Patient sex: M
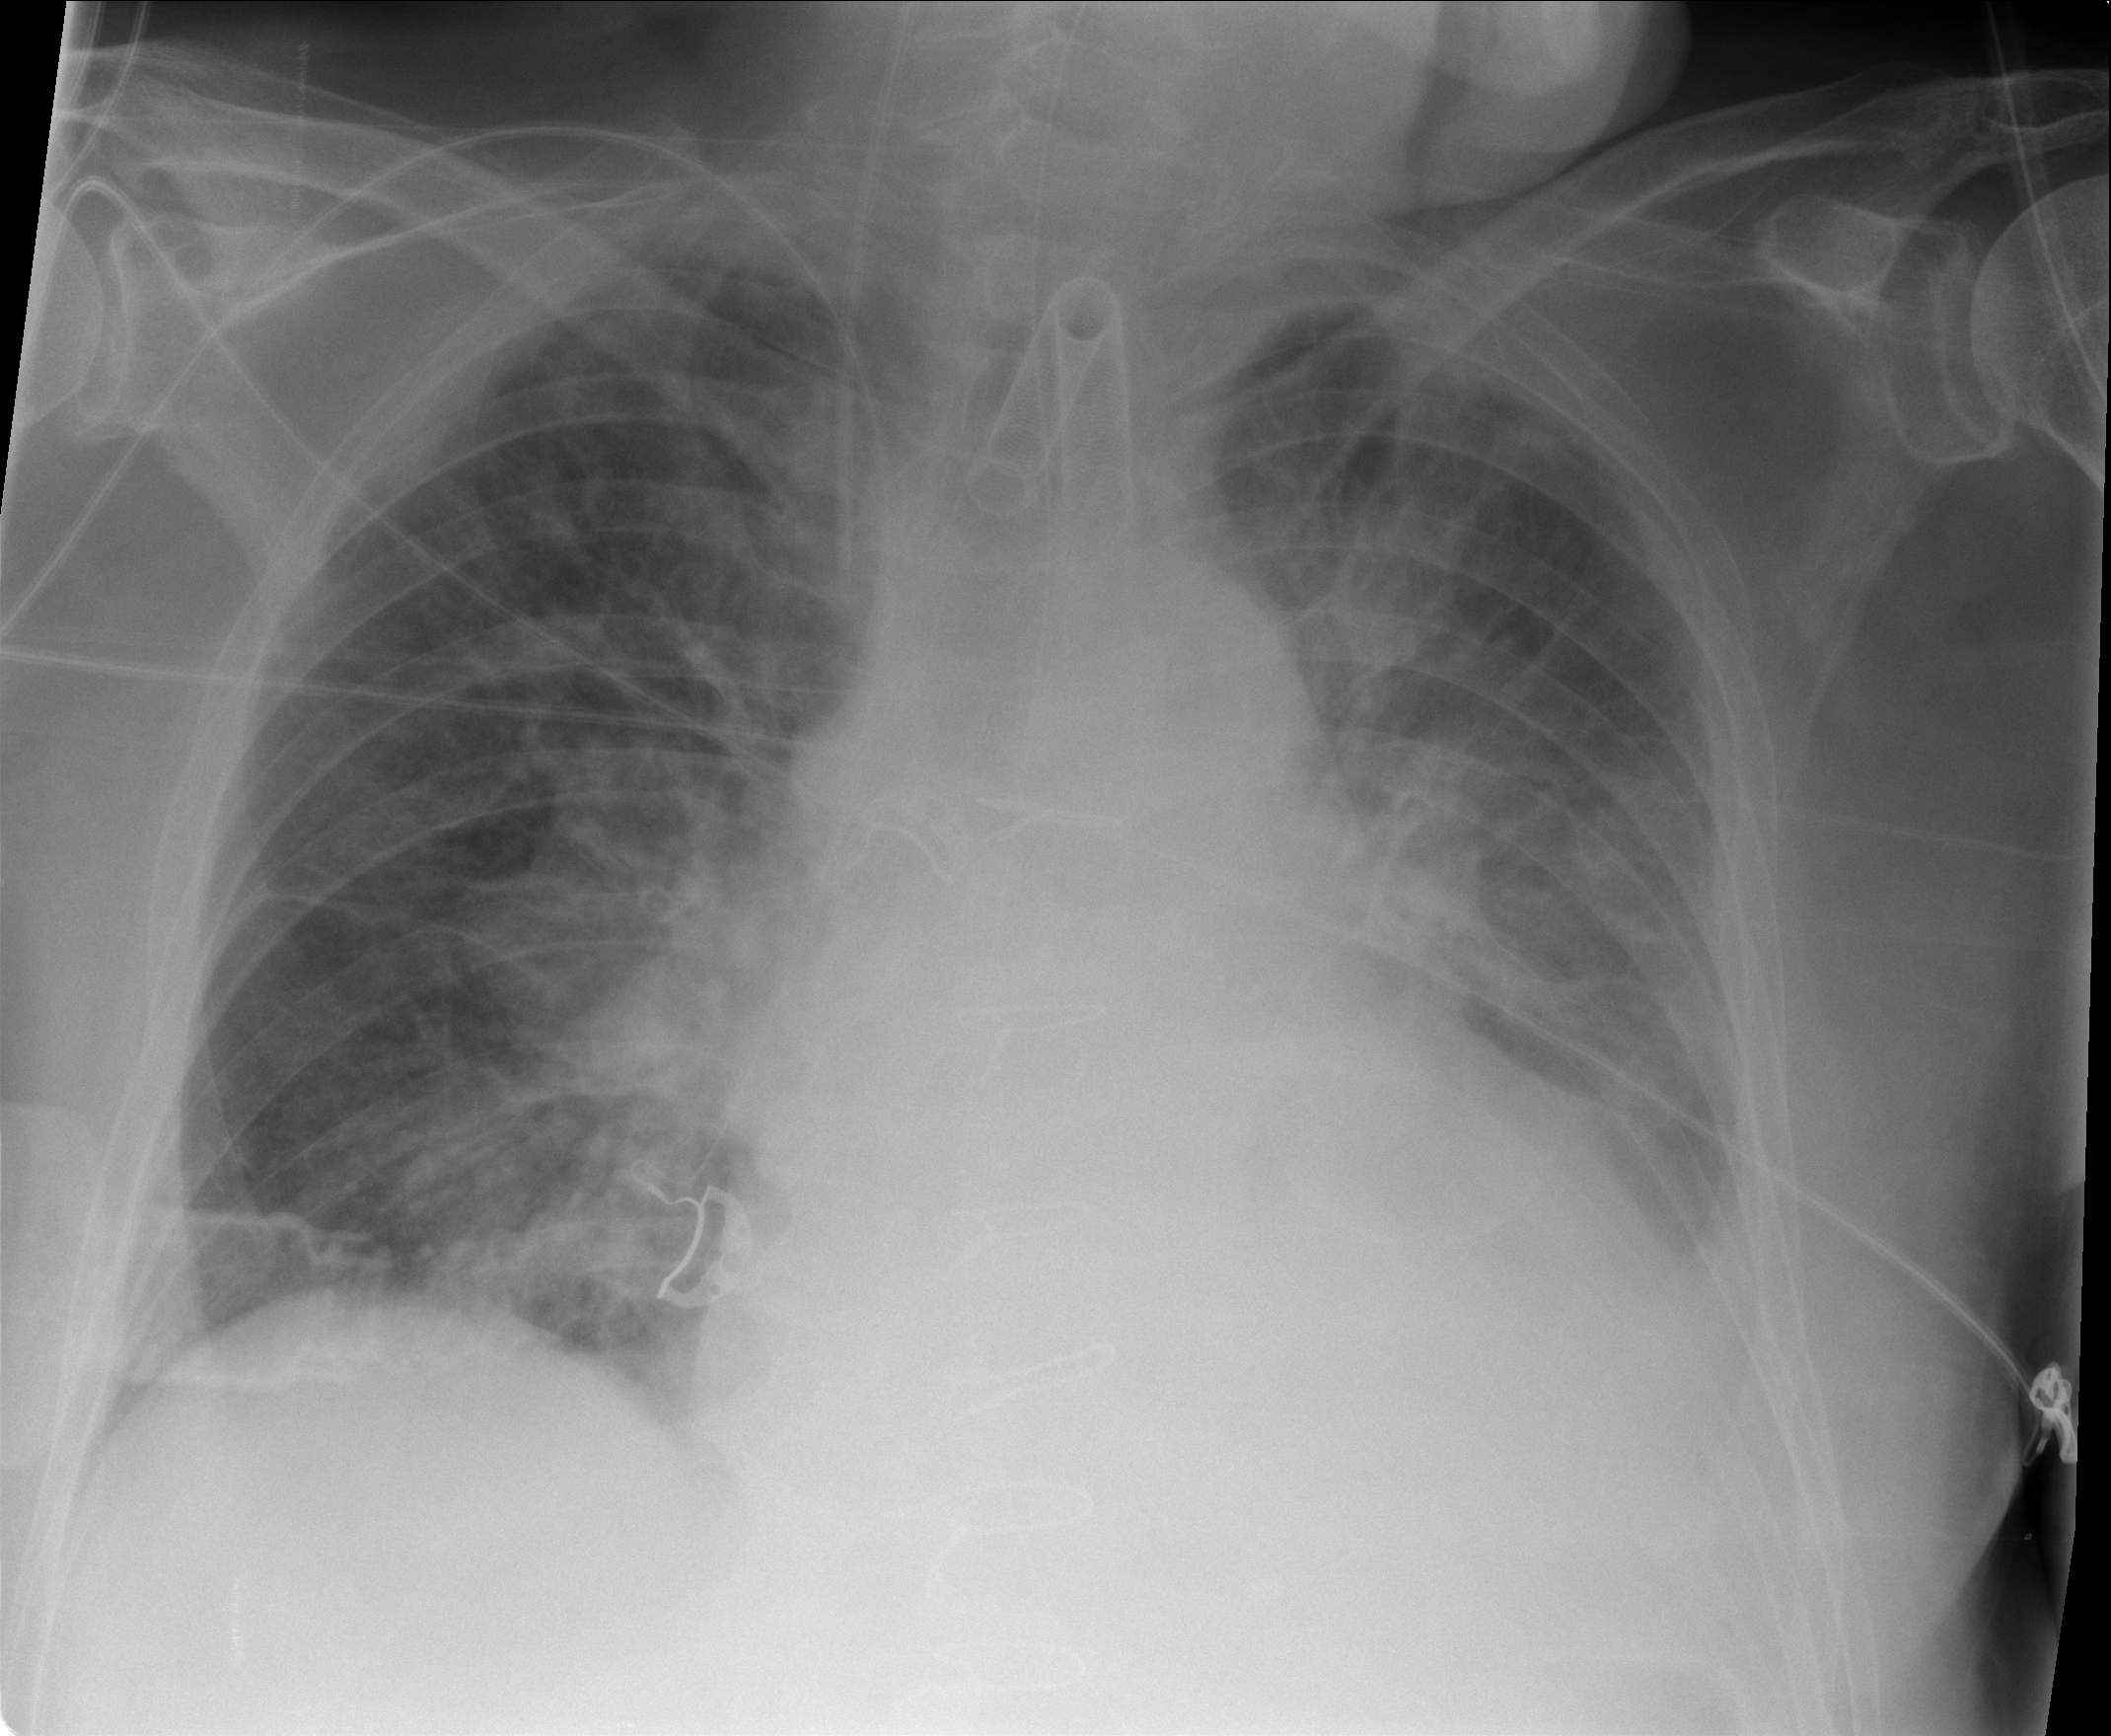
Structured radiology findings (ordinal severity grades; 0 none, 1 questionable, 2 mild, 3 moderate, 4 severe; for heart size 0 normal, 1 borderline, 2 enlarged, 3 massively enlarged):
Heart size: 2
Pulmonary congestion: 3
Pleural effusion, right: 0
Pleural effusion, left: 2
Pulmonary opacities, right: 2
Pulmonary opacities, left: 3
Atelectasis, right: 2
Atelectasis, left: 2